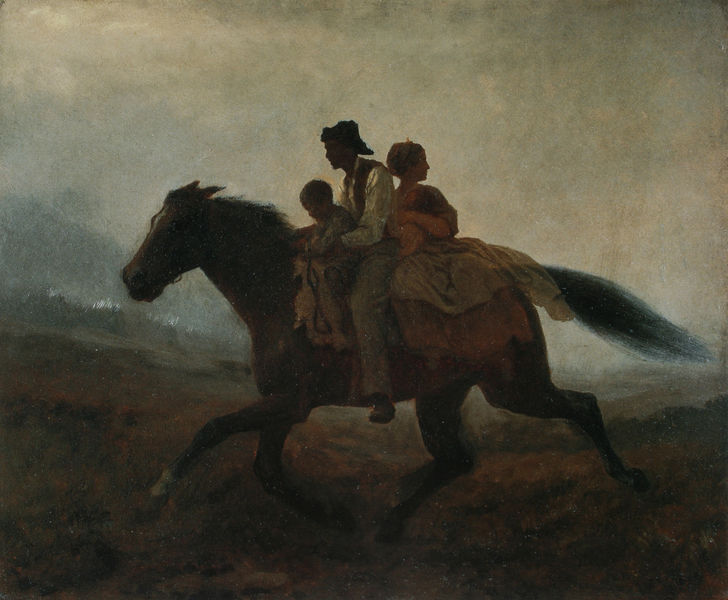
Titel: A Ride for Liberty: The Fugitive Slaves
Künstler: Eastman Johnson
Standort: New York (New York)
Institution: The Brooklyn Museum of Art
Schlagwörter: berg, blau, dunkel, feuer, gemälde, himmel, kopf, mann, schatten, wolken, aquarell, grün, landschaft, menschen, ocker, abend, bewegung, braun, frau, grau, hell, hintergrund, hut, kleid, licht, nacht, schwarz, vordergrund, weiss, blick, gras, weg, wiese, hemd, hose, jung, mütze, mensch, silber, dämmerung, hügel, natur, wind, haare, decke, drei, familie, frau kind, kind, mutter, personen, vater, ohren, tal, bauern, kinder, pferd, reiter, bewölkt, fell, huf, hufe, mähne, rappe, reiten, ritt, sattel, schnell, schweif, zaumzeug, zügel, schürze, moderne, berge, gebirge, dunst, nebel, baby, amerika, wild, stimmung, junge, weste, bauer, umriss, flucht, regen, knabe, heide, fliegend, lauf, rennen, ehefrau, verschwommen, schwarzer, sklave, felle, moor, ross, nüstern, mehne, schattig, gallopp, gegenlicht, sohn, hengst, galopp, pferdeschwanz, fessel, muter, trab, südstaaten, reitend, rückblick, eile, hend, verfolger, sklaverei, zurückblicken, familia, schweiss, erlkönig, mustang, bauner, galoppierend, flucht einer familie